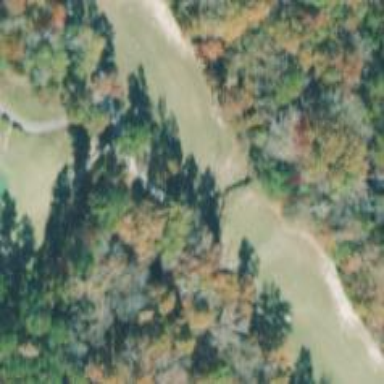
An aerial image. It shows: Path for golf carts.